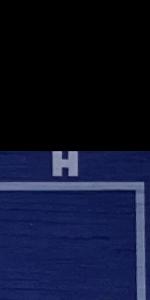
Label: Empty